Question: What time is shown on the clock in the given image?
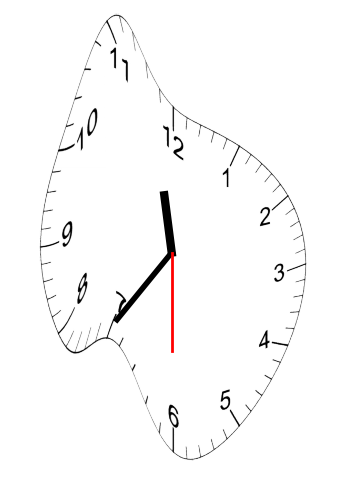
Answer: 11:35:30